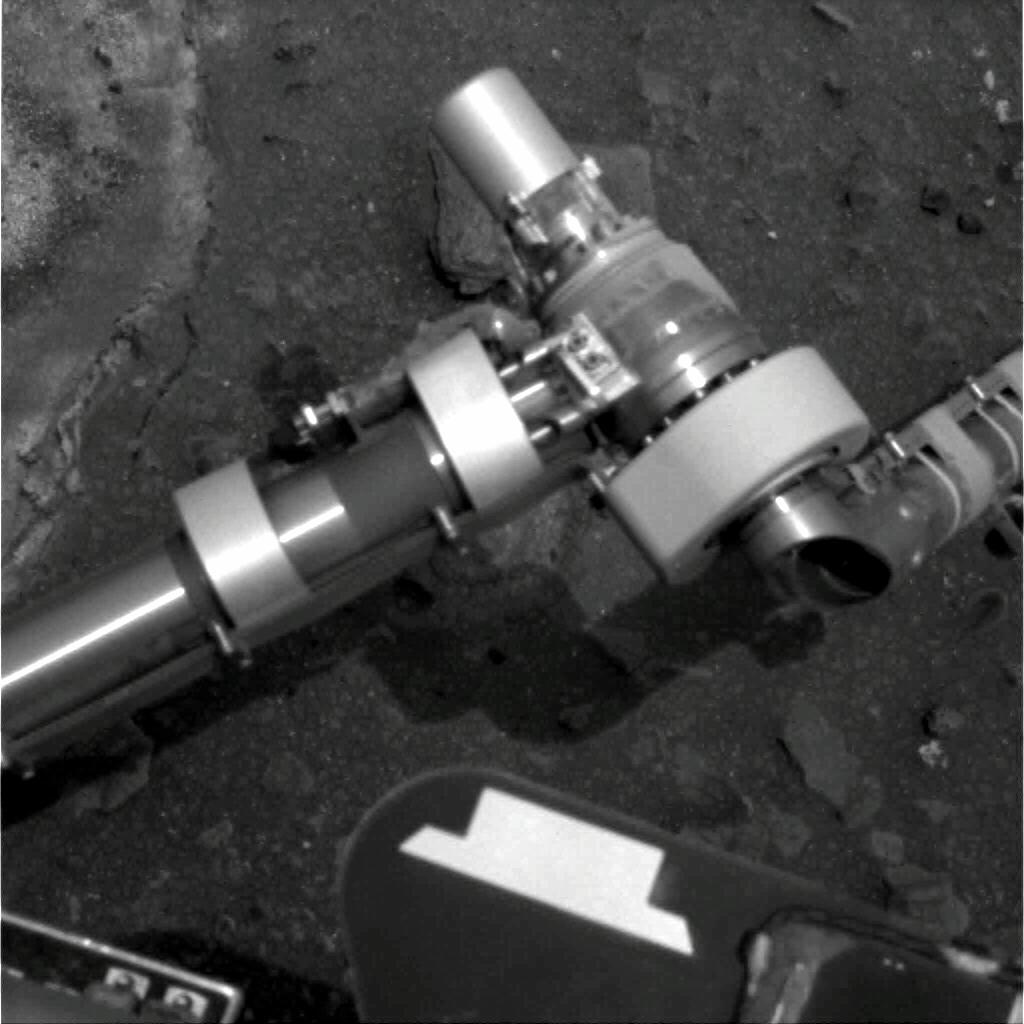
Terrain classes present: Background, Gravel / Sand / Soil, Rock, Shadow